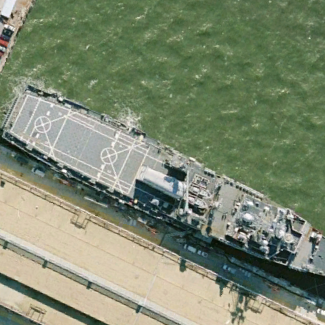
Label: combat